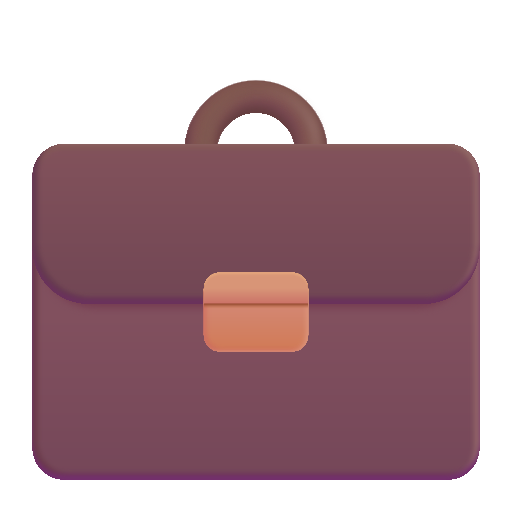
briefcase color